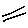
Label: line